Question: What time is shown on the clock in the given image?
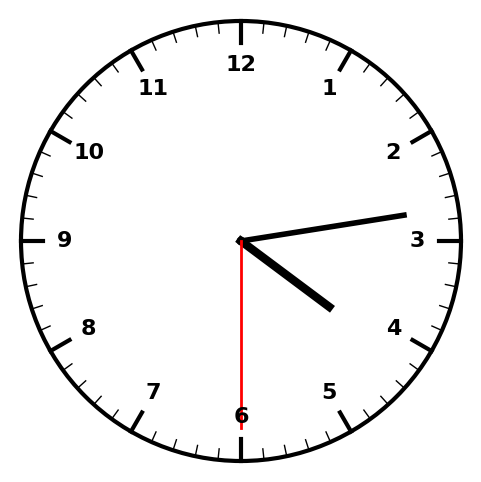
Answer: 04:13:30